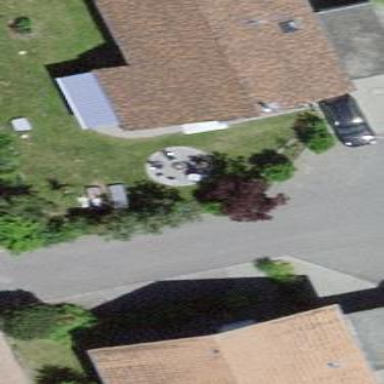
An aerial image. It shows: Simple house.